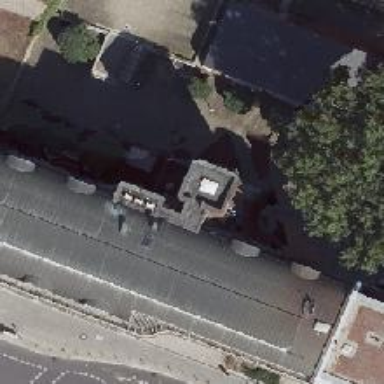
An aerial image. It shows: Office building with round roof.